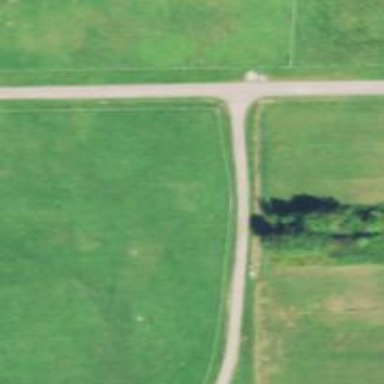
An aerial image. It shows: Driveway leading to service road.